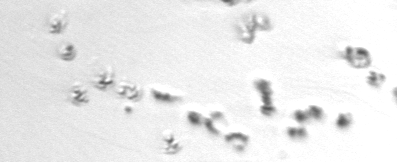
Label: Phaeocystis